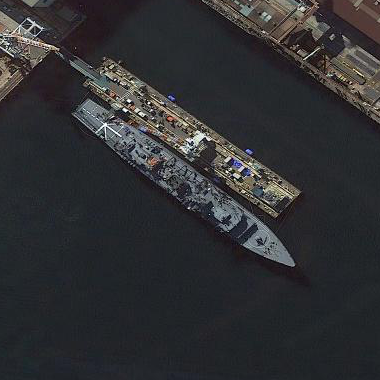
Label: cruiser